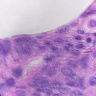
Metastatic tissue present: yes